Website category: sports
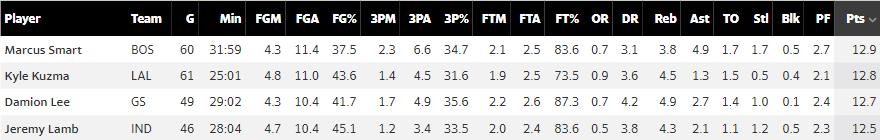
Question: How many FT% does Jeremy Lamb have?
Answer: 83.6

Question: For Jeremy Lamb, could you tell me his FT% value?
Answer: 83.6

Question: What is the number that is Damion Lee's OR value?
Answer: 0.7

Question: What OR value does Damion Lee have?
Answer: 0.7

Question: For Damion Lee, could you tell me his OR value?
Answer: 0.7

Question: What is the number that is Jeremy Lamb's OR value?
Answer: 0.5

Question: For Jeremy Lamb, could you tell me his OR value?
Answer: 0.5

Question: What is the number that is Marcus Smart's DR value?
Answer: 3.1

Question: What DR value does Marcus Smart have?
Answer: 3.1

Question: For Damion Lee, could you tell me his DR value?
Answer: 4.2

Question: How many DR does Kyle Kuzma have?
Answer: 3.6

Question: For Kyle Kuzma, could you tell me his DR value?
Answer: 3.6

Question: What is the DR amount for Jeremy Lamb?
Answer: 3.8

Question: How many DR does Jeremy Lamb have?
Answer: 3.8

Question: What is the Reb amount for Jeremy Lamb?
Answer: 4.3

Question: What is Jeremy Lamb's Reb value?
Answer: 4.3

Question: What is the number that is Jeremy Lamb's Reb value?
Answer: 4.3

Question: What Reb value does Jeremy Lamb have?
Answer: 4.3

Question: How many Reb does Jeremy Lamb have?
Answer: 4.3

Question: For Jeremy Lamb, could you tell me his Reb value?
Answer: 4.3

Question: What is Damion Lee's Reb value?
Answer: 4.9

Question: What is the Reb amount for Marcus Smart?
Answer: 3.8

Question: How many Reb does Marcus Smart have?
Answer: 3.8

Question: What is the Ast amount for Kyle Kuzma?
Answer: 1.3

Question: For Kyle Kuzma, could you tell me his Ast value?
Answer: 1.3

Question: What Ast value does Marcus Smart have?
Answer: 4.9

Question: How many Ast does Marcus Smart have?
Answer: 4.9

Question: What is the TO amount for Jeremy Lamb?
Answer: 1.1

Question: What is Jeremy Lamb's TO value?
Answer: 1.1

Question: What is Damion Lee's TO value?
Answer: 1.4

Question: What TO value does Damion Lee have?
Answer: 1.4

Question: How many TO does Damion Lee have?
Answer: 1.4

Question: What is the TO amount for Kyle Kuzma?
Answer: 1.5

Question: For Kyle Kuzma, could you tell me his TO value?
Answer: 1.5

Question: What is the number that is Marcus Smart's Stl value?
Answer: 1.7

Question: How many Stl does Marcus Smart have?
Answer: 1.7

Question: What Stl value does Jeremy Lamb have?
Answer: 1.2

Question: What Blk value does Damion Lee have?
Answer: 0.1

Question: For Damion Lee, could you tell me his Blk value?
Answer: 0.1

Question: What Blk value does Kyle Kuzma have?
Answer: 0.4

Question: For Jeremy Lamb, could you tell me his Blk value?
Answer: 0.5

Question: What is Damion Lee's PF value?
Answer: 2.4

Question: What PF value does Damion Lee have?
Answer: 2.4

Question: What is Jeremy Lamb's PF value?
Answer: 2.3

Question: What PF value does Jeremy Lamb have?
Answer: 2.3

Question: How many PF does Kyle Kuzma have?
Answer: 2.1

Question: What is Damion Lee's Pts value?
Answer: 12.7

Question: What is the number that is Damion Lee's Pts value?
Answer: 12.7

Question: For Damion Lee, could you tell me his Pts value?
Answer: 12.7

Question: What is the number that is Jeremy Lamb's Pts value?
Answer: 12.5